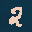
Label: 2